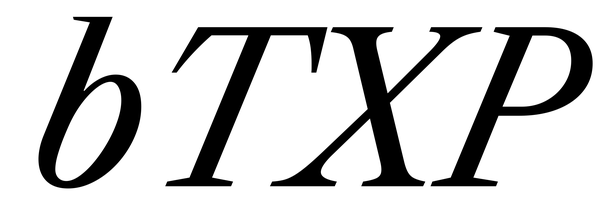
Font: LibreCaslonText-Italic_Italic